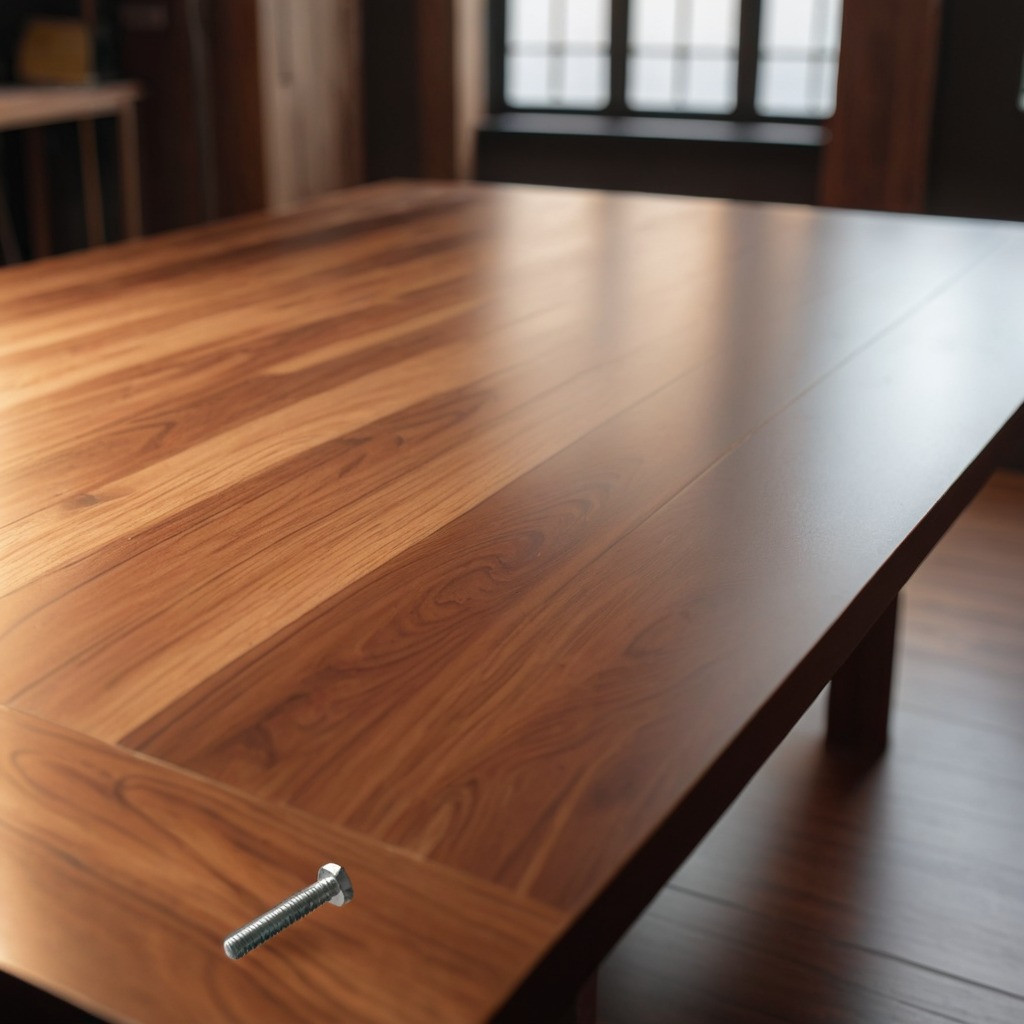
A metal screw is lying on a wooden table in a carpentry studio.